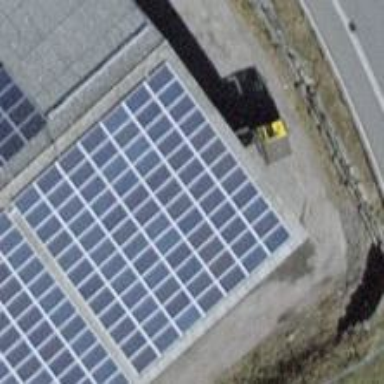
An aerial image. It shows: Small solar photovoltaic panel generator on the roof of building.